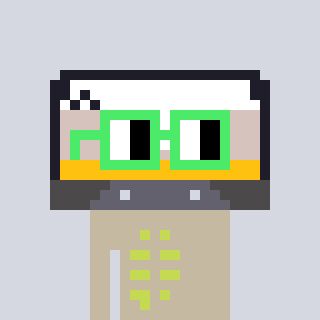
a pixel art character with square light green glasses, a cassette tape-shaped head and a bege-colored body on a cool background